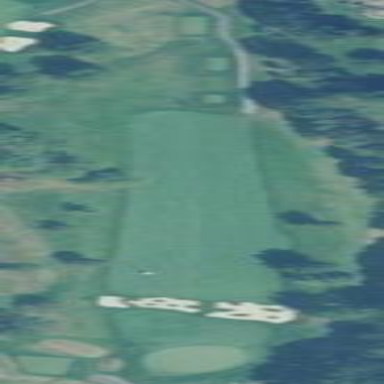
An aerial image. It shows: Golf pitch.